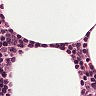
Metastatic tissue present: no